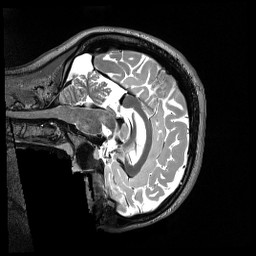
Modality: T2w
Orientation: sagittal
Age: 22
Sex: female
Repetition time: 3.2 s
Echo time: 0.563 s